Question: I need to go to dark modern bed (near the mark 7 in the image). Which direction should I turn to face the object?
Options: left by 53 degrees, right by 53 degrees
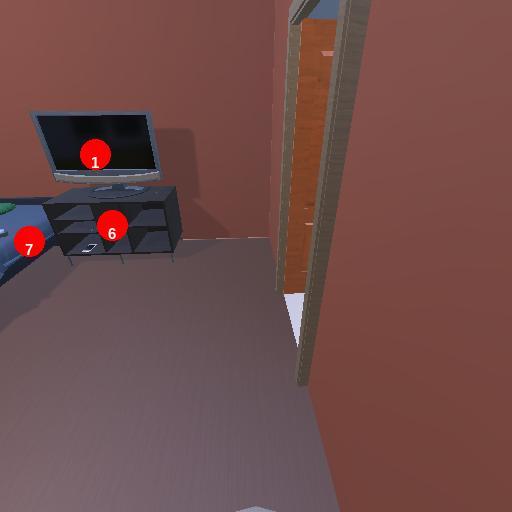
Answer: left by 53 degrees